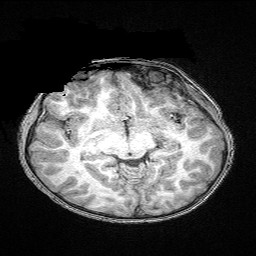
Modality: T1w
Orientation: coronal